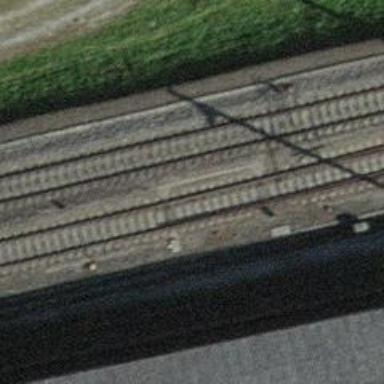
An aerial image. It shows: Single-track railway with electrified contact lines.